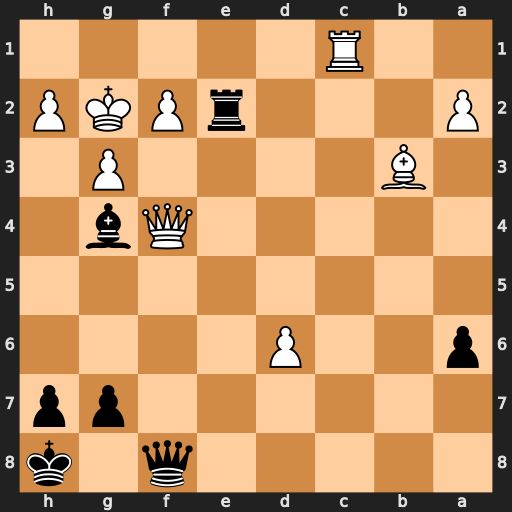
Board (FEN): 5q1k/6pp/p2P4/8/5Qb1/1B4P1/P3rPKP/2R5
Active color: b
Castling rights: -
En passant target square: -
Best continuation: Qa8+ Kg1 Bh3 Bd5 Qxd5